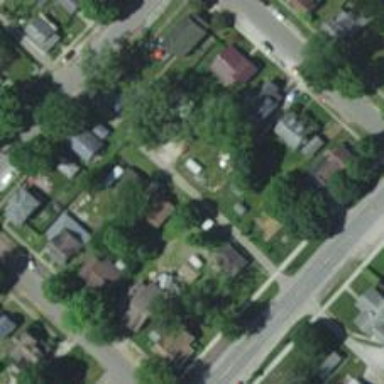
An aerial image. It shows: Alley classified as service road.